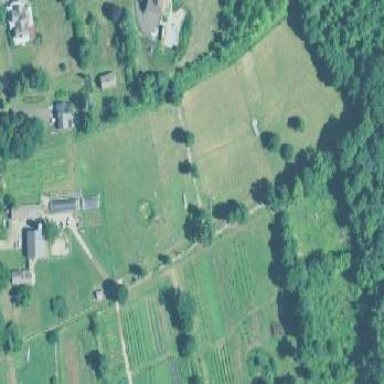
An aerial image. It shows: Farmyard area.